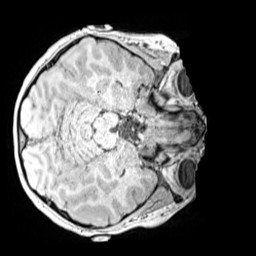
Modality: MP2RAGE
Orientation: axial
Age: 9
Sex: female
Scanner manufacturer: siemens
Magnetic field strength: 3 T
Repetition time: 4 s
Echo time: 0.00299 s